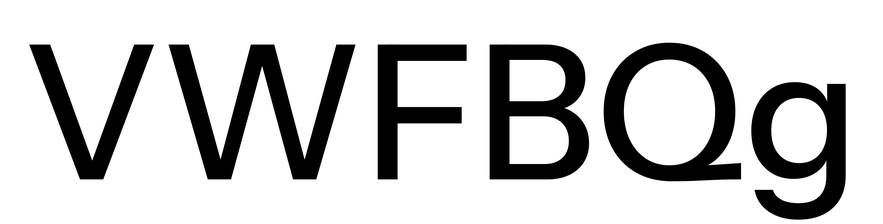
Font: InstrumentSans_Medium